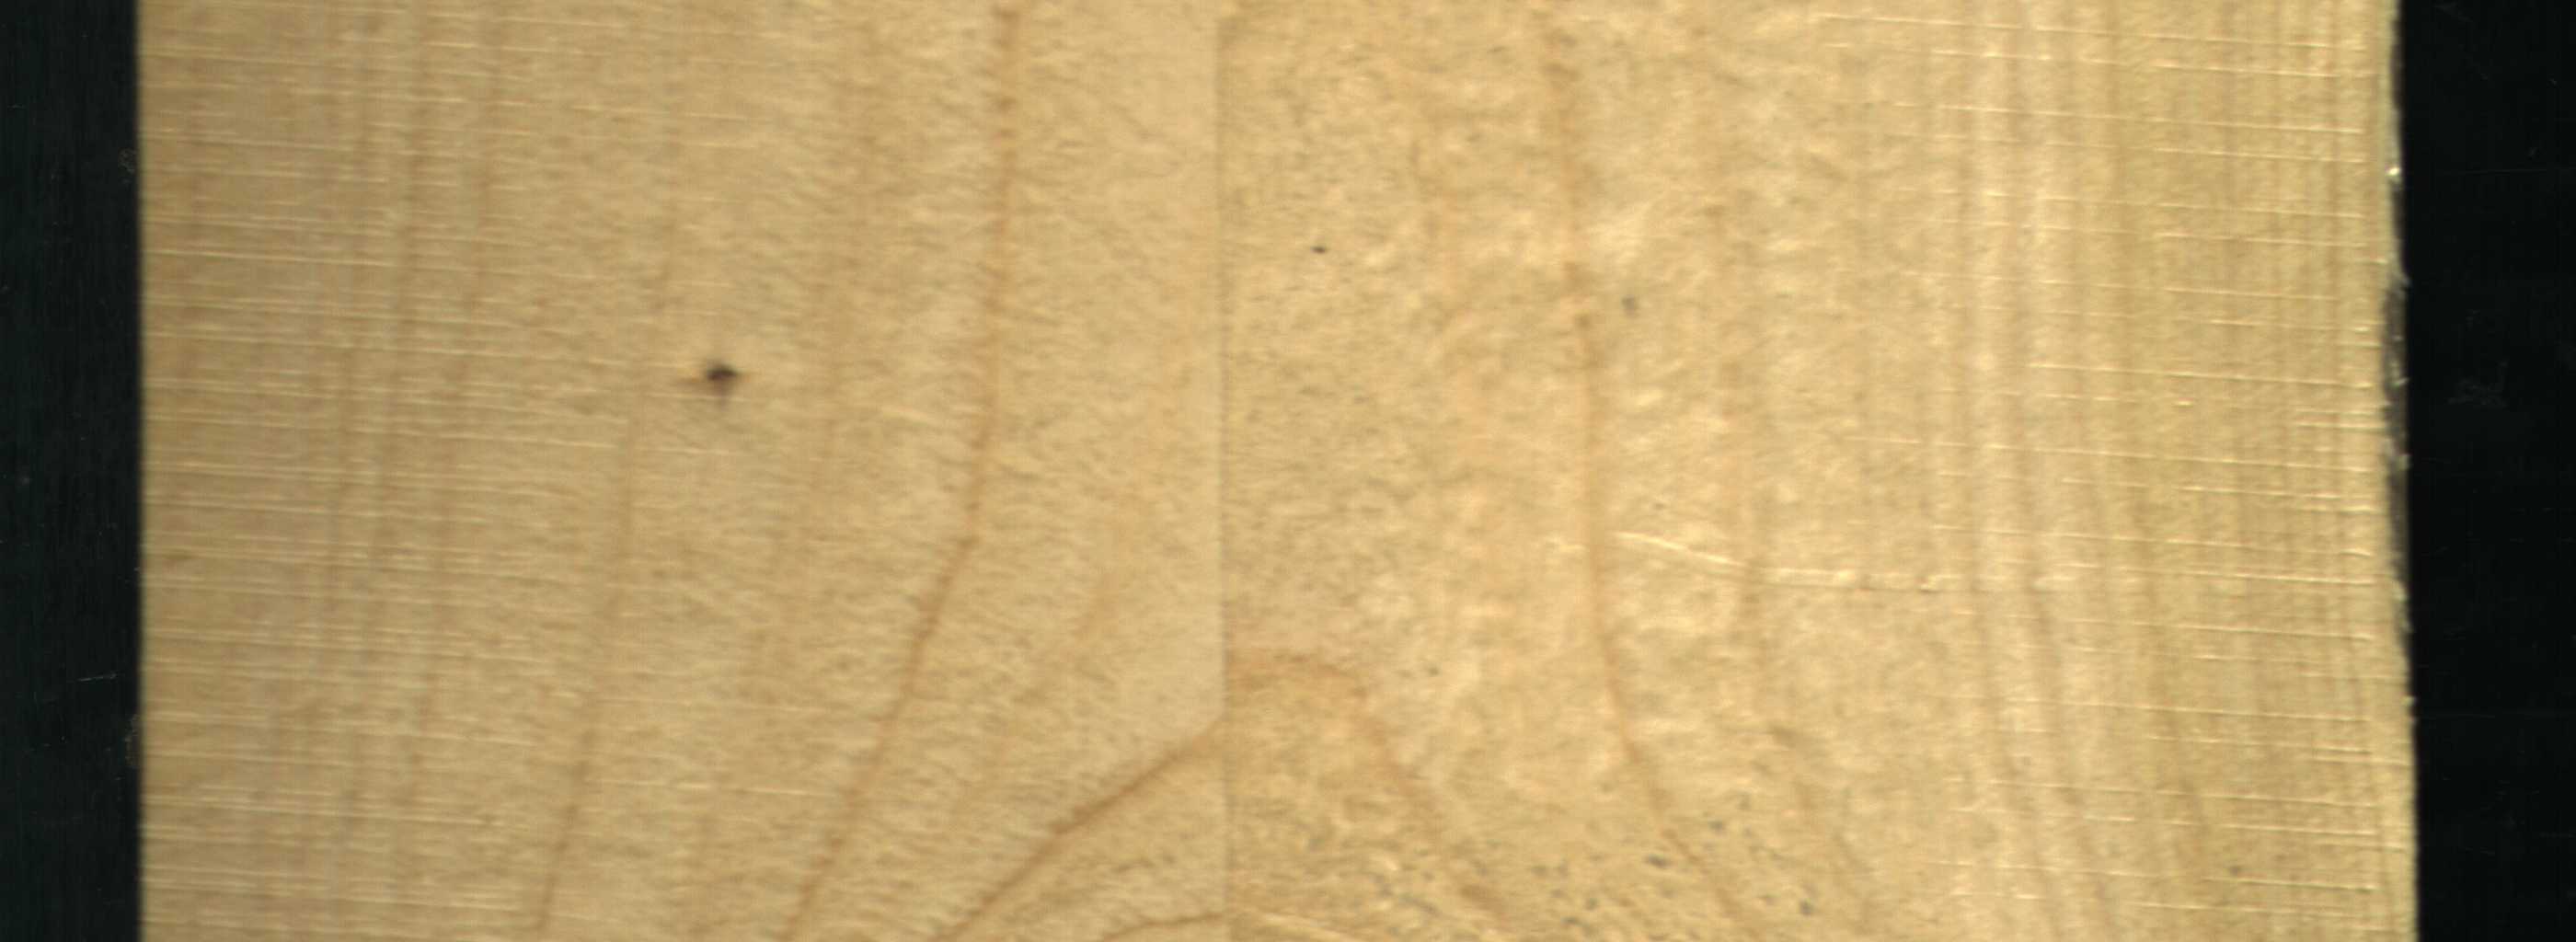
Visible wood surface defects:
Live_Knot